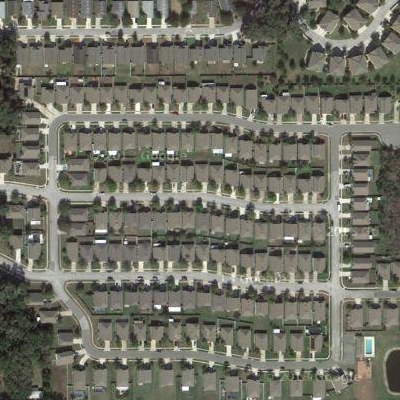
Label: fResident